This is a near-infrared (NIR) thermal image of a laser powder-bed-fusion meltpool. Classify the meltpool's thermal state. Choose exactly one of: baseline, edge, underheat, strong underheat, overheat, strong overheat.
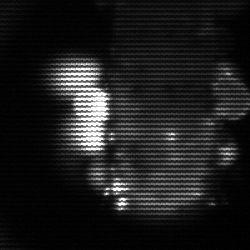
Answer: strong underheat